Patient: sex M, age 30
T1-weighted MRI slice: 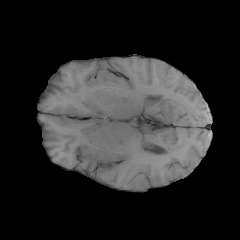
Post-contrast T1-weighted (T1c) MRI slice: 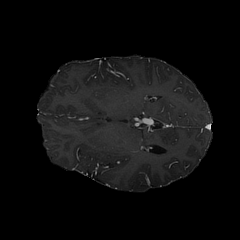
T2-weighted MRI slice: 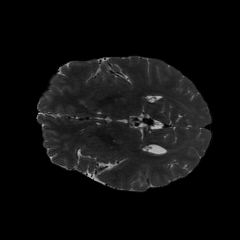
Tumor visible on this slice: no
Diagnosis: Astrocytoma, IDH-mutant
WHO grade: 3